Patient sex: M
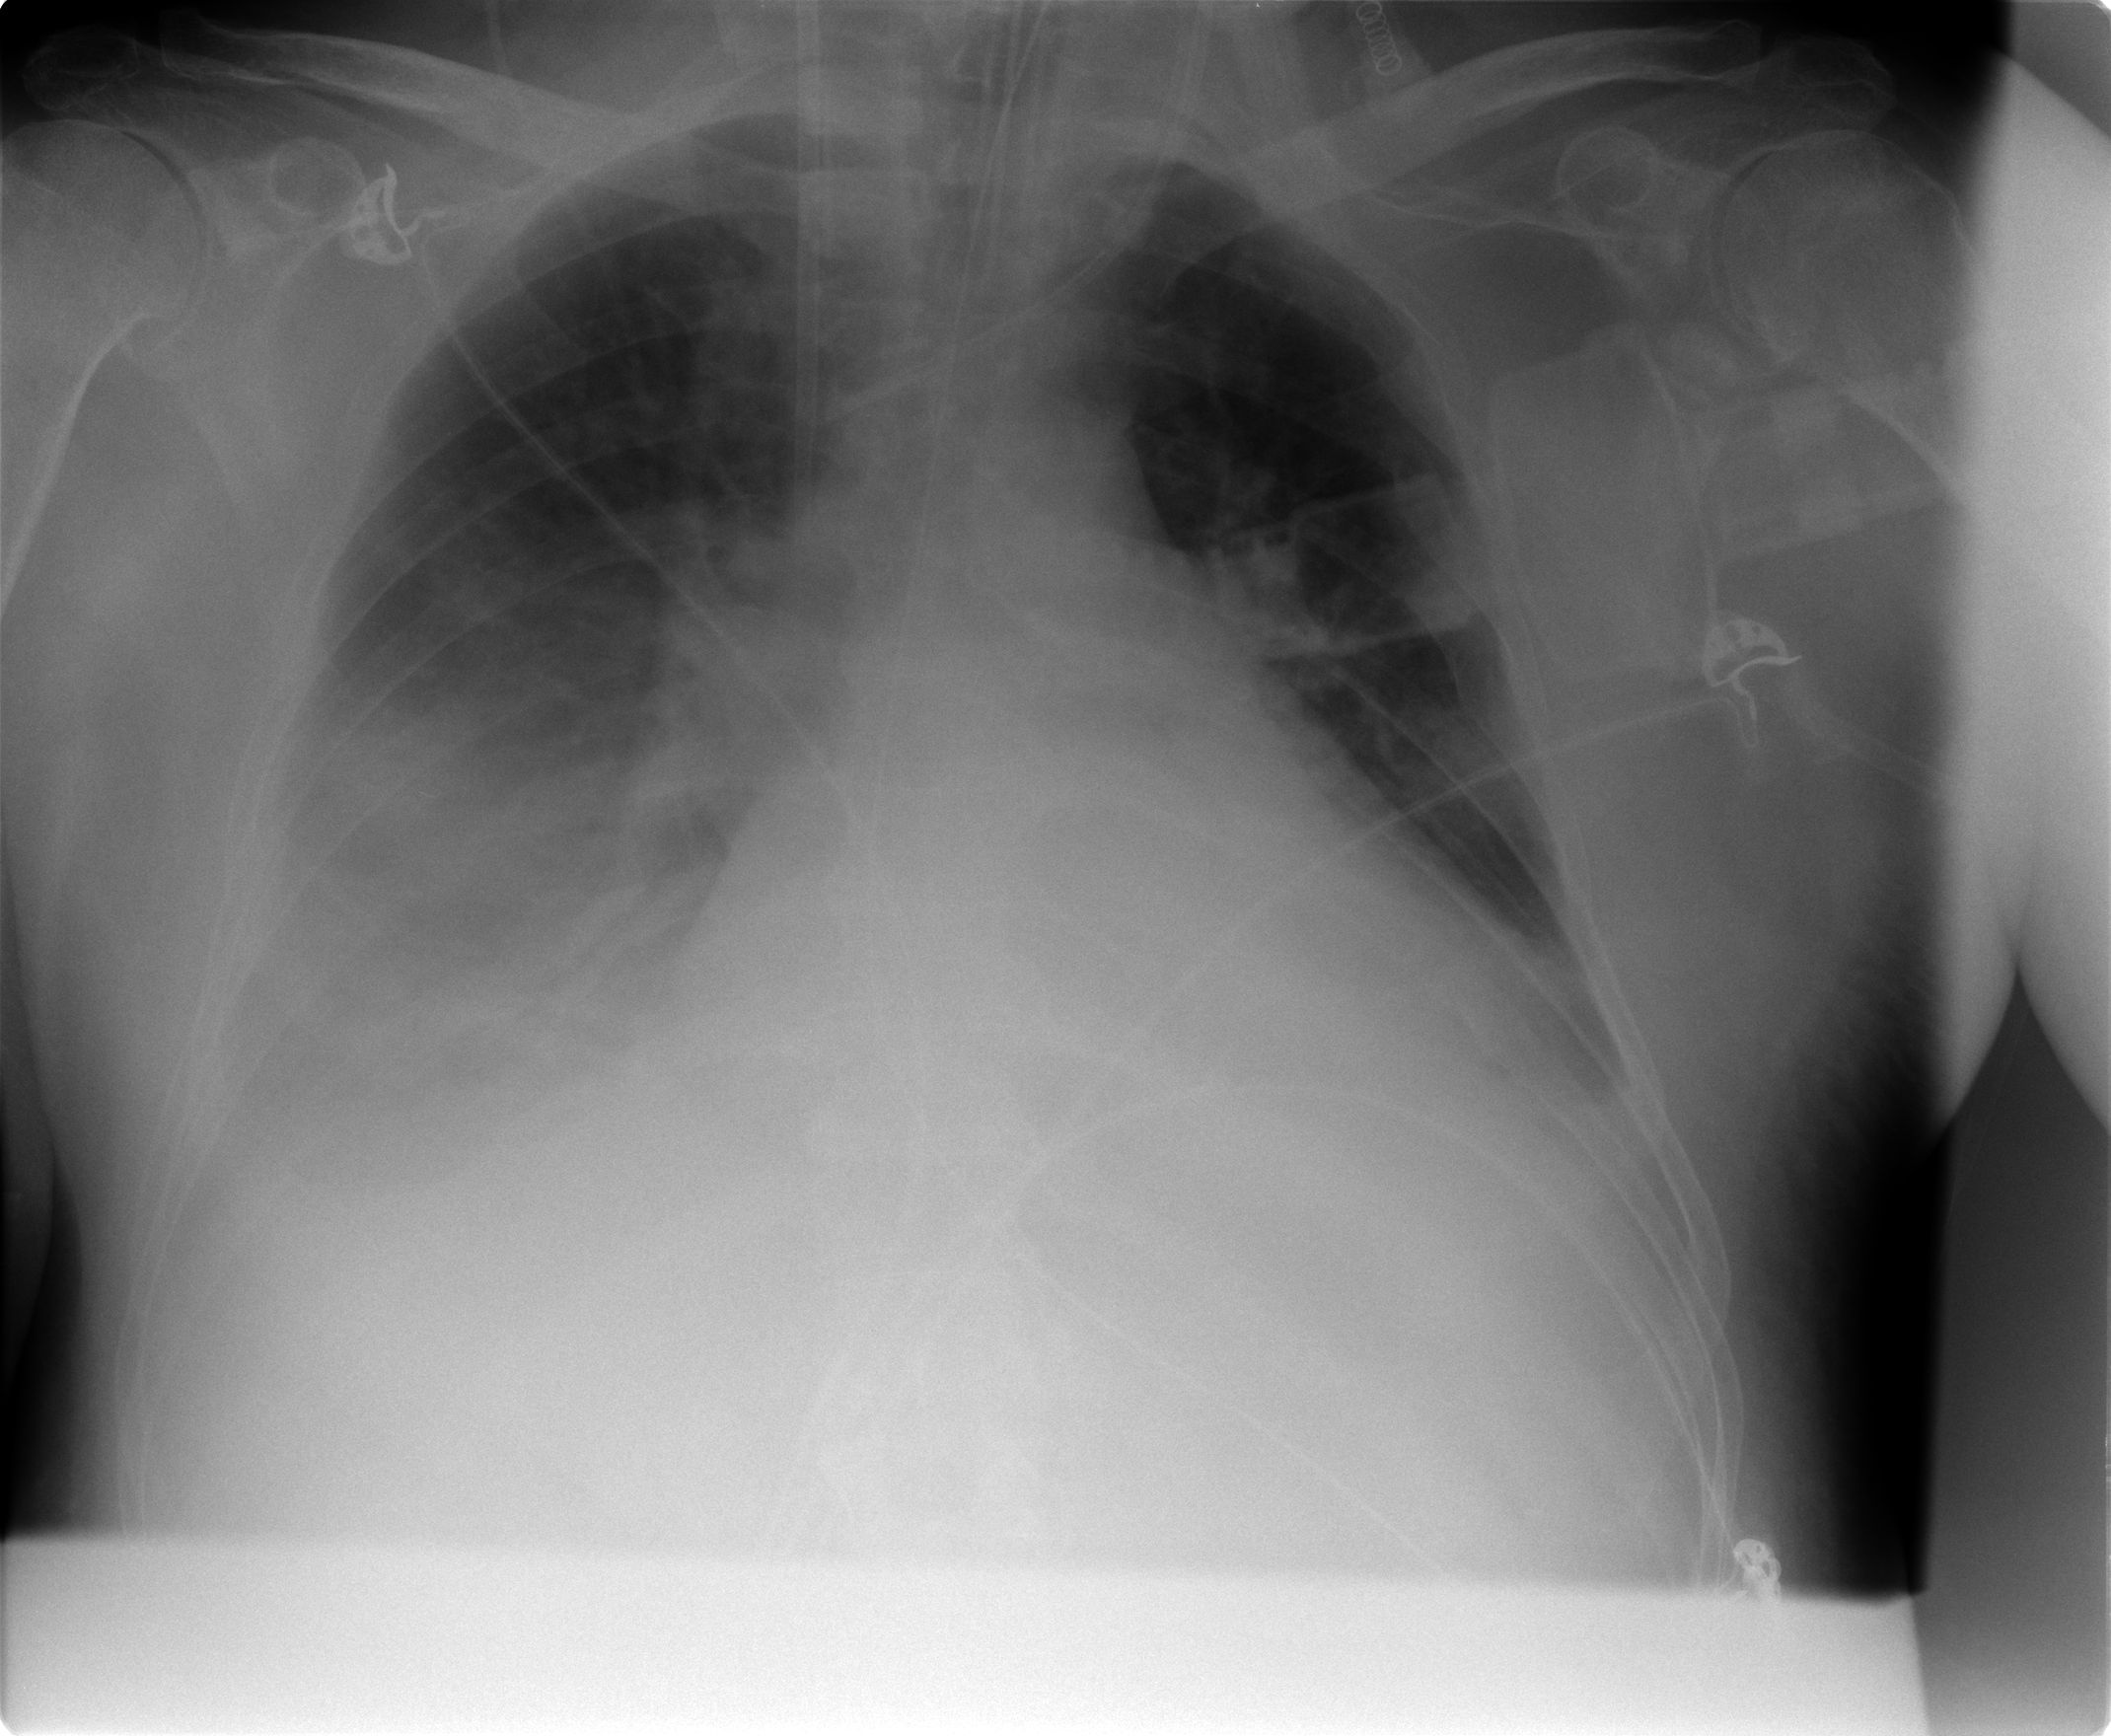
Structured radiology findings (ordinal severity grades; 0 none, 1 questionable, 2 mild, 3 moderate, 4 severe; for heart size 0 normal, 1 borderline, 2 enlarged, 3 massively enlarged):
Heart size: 2
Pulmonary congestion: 0
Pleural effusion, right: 3
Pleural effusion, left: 2
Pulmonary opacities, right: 2
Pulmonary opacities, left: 0
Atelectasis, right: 2
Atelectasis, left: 2